Question: I've been trying to 'Bind' the two 'ListViews' to 'ViewModel'. Both lists are loading the items properly. But to my surprise I've encountered a little problem.
The first 'ListView''s 'SelectedItem' binds correctly but the second one doesn't bind! As shown in the image below. What could be the reason?

'''
<Window x:Class="Test.Dialogs.BeamElevationsWindow"
xmlns="http://schemas.microsoft.com/winfx/2006/xaml/presentation"
xmlns:x="http://schemas.microsoft.com/winfx/2006/xaml"
xmlns:converters="clr-namespace:Test.Dialogs.Converters"
Title="Select Beam Elevation" Height="350" Width="460"
Style="{StaticResource DialogStyle}"
WindowStartupLocation="CenterScreen">
<Window.Resources>
<converters:ElevationValueConverter x:Key="ElevationValueConverter"/>
</Window.Resources>
<Grid Margin="10">
<Grid.RowDefinitions>
<RowDefinition Height="Auto"></RowDefinition>
<RowDefinition Height="Auto"></RowDefinition>
</Grid.RowDefinitions>
<GroupBox>
<Grid Margin="5">
<Grid.ColumnDefinitions>
<ColumnDefinition Width="175"/>
<ColumnDefinition Width="10"/>
<ColumnDefinition Width="215"/>
</Grid.ColumnDefinitions>
<GroupBox Header="Typs">
<ListView ItemsSource="{Binding TypIds}"
SelectedItem="{Binding CurrentTypId}">
<ListView.View>
<GridView AllowsColumnReorder="False"
ColumnHeaderContainerStyle="{StaticResource DialogsGridViewColumnHeaderStyle}" >
<GridViewColumn Header="Typ."/>
</GridView>
</ListView.View>
</ListView>
</GroupBox>
<GroupBox Grid.Row="0" Grid.Column="2" Header="Elevations">
<ListView ItemsSource="{Binding Elevations}"
SelectedItem="{Binding CurrentBeamElevation}">
<ListView.View>
<GridView AllowsColumnReorder="False"
ColumnHeaderContainerStyle="{StaticResource DialogsGridViewColumnHeaderStyle}" >
<GridViewColumn Header="Typ." />
</GridView>
</ListView.View>
</ListView>
</GroupBox>
</Grid>
</GroupBox>
<Grid Grid.Row="1">
<Button Content="OK"/>
</Grid>
</Grid>
</Window>
'''
'''
public partial class BeamElevationsWindow
{
private BeamElevationsViewModel ViewModel { get; set; }
public BeamElevationsWindow()
{
InitializeComponent();
ViewModel = new BeamElevationsViewModel();
DataContext = ViewModel;
}
}
'''
'''
namespace Test.Dialogs.ViewModels
{
public class BeamElevationsViewModel : INotifyPropertyChanged
{
public event PropertyChangedEventHandler PropertyChanged;
public BeamElevationsViewModel()
{
var frames = Building.Frames
.GroupBy(f => f.TypId)
.Select(group => group.First())
.OrderBy(f => f.TypId)
.ToList();
typIds = new List<int>();
foreach (var frame in frames)
{
typIds.Add(frame.TypId);
}
TypIds = typIds;
CurrentTypId = Building.CurrentFrame.TypId;
GetElevations(CurrentTypId);
CurrentBeamElevation = Building.CurrentBeamElevation;
}
public void GetElevations(int typId)
{
var frames = Building.Frames
.Where(f => f.TypId == typId)
.OrderByDescending(f => f.Elevation)
.ToList();
elevations = new List<Elevation>();
foreach (var fr in frames)
{
foreach (var elevation in Building.Elevations)
{
if (Math.Abs(fr.Elevation - elevation.El) < Arithmetics.Tolerance)
{
elevations.Add(elevation);
break;
}
}
}
Elevations = elevations;
}
private List<int> typIds;
public List<int> TypIds
{
get { return typIds; }
private set
{
typIds = value;
RaisePropertyChanged("TypIds");
}
}
private int currentTypId;
public int CurrentTypId
{
get { return currentTypId; }
private set
{
currentTypId = value;
RaisePropertyChanged("CurrentTypId");
}
}
private List<Elevation> elevations;
public List<Elevation> Elevations
{
get { return elevations; }
private set
{
elevations = value;
RaisePropertyChanged("Elevations");
}
}
private Elevation currentBeamElevation;
public Elevation CurrentBeamElevation
{
get { return currentBeamElevation; }
private set
{
currentBeamElevation = value;
RaisePropertyChanged("CurrentBeamElevation");
}
}
private void RaisePropertyChanged(string propertyName)
{
var handler = PropertyChanged;
if (handler != null)
{
handler(this, new PropertyChangedEventArgs(propertyName));
}
}
}
}
'''
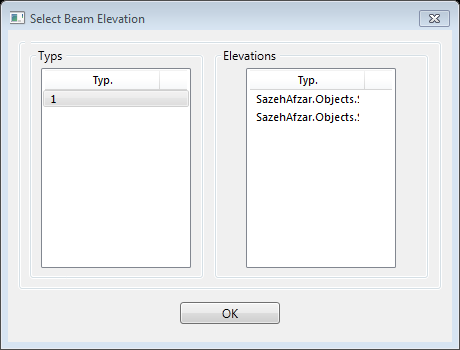
Answer: The binding is actually working fine :)
However, the default comparer for 'object' does a comparison. That means that when its trying to find the existing object in the list, it doesn't pick any of them because they aren't the same instance (per your comment).
The solution is to override 'Object.Equals' (and when you override that, you should also override 'Object.GetHashCode'). It should test equality based on some unique property of the object, so you don't get false positives.